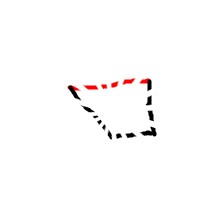
Shape: trapezoid